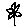
Label: flower